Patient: sex M, age 52
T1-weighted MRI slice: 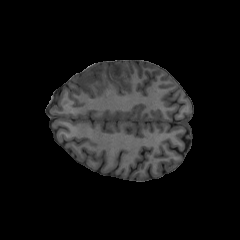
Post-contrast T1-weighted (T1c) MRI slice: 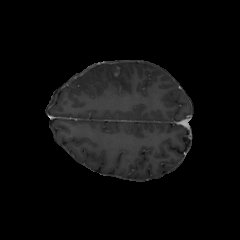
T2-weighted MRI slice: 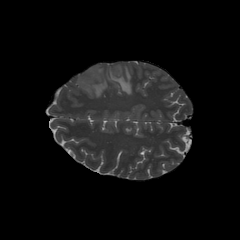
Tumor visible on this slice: yes
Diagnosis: Glioblastoma, IDH-wildtype
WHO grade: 4